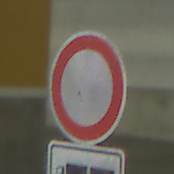
Verkehrszeichen: VerbotFahrzeugeAllerArt
Zusatzzeichen unten: MehrspurigeFahrzeugeFrei4
Umgebung: Indoor, Special
Tageszeit: NotSpecified
Wetter: NotSpecified
Licht: Artificial
Jahreszeit: NotSpecified
Kontrast: HighContrast